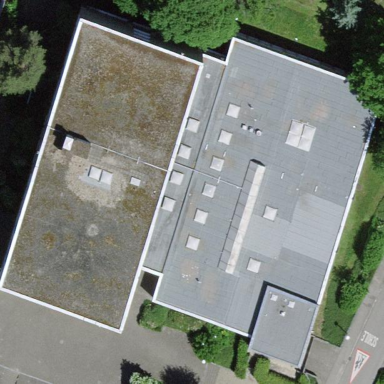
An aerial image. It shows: School building.